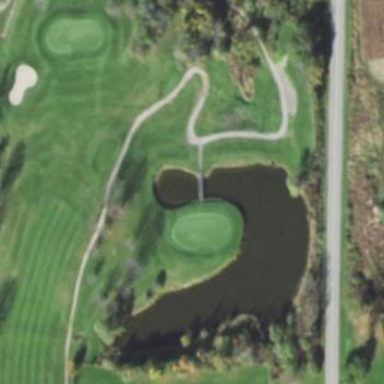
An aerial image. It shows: Scenic view of water hazard on golf course. The natural water feature adds beauty to the landscape.